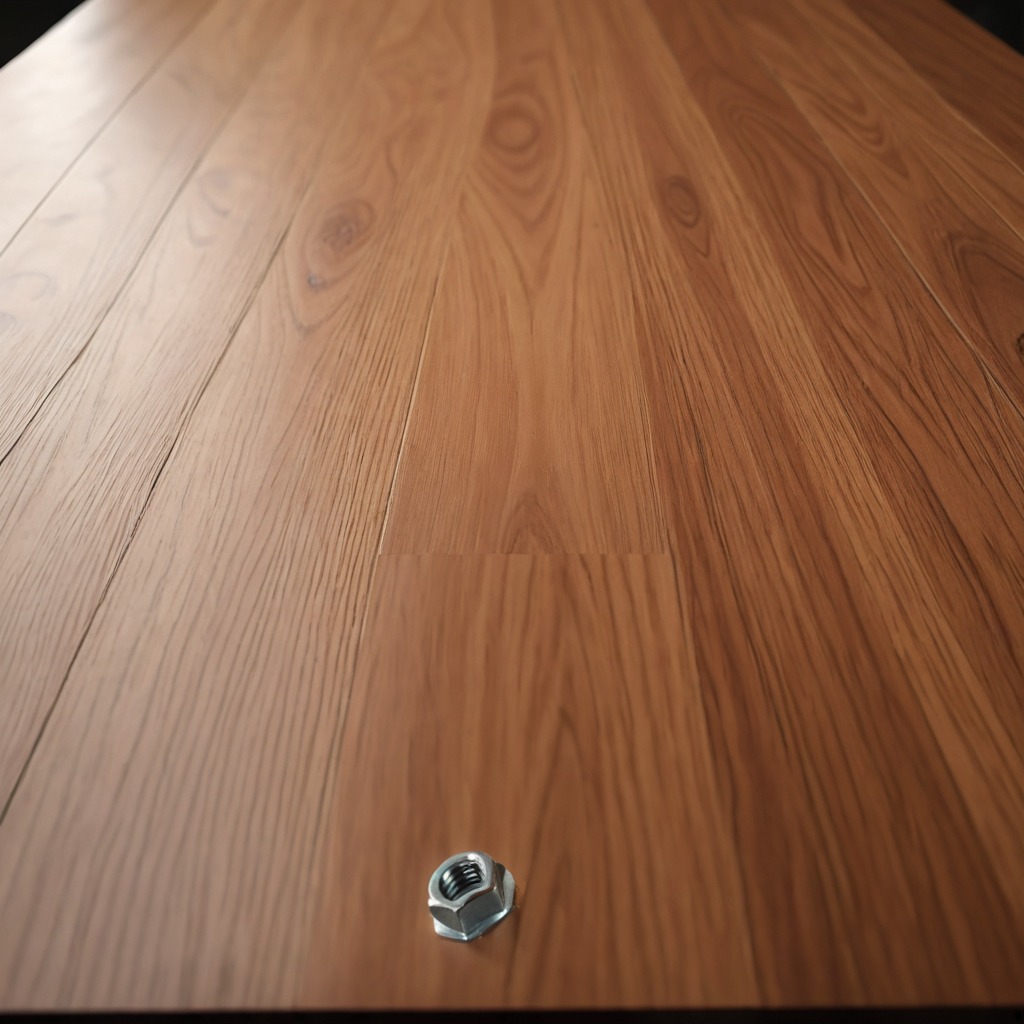
A metal nut lies on a wooden table in a carpentry studio rich wood textures side lighting